Aerial crown-view tile of a tropical tree (Barro Colorado Island, Panama), acquired 20250512:
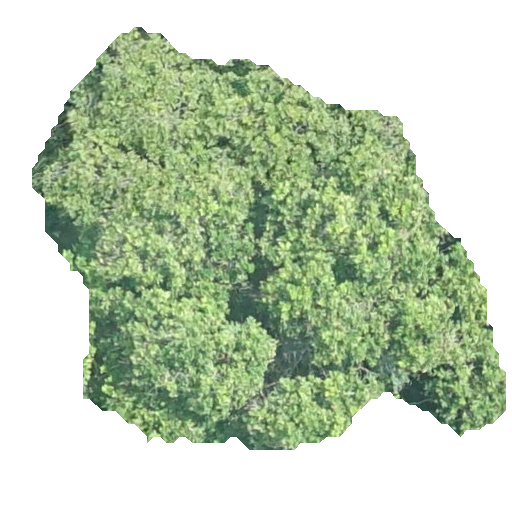
Species: Anacardium excelsum
GBIF accepted scientific name: Anacardium excelsum
Crown area: 199.325 m²